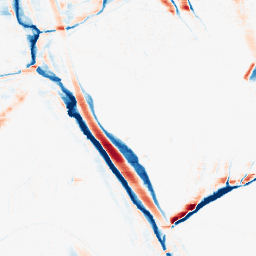
Category: morphological
Decomposition family: morphological_ellipse
Decomposition parameters: operation: average
width: 5
height: 20
Upsampling method: regularized
Upsampling parameters: scale: 2
lambda_reg: 0.001
Upsampling scale: 2